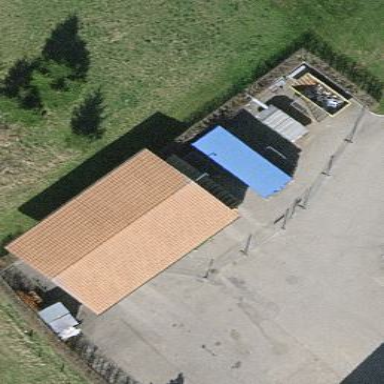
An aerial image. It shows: Recycling center for various types of waste.